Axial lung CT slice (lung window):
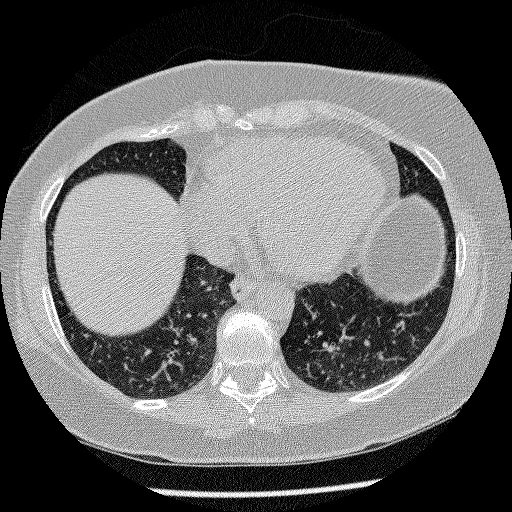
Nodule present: no